Chest X-ray:
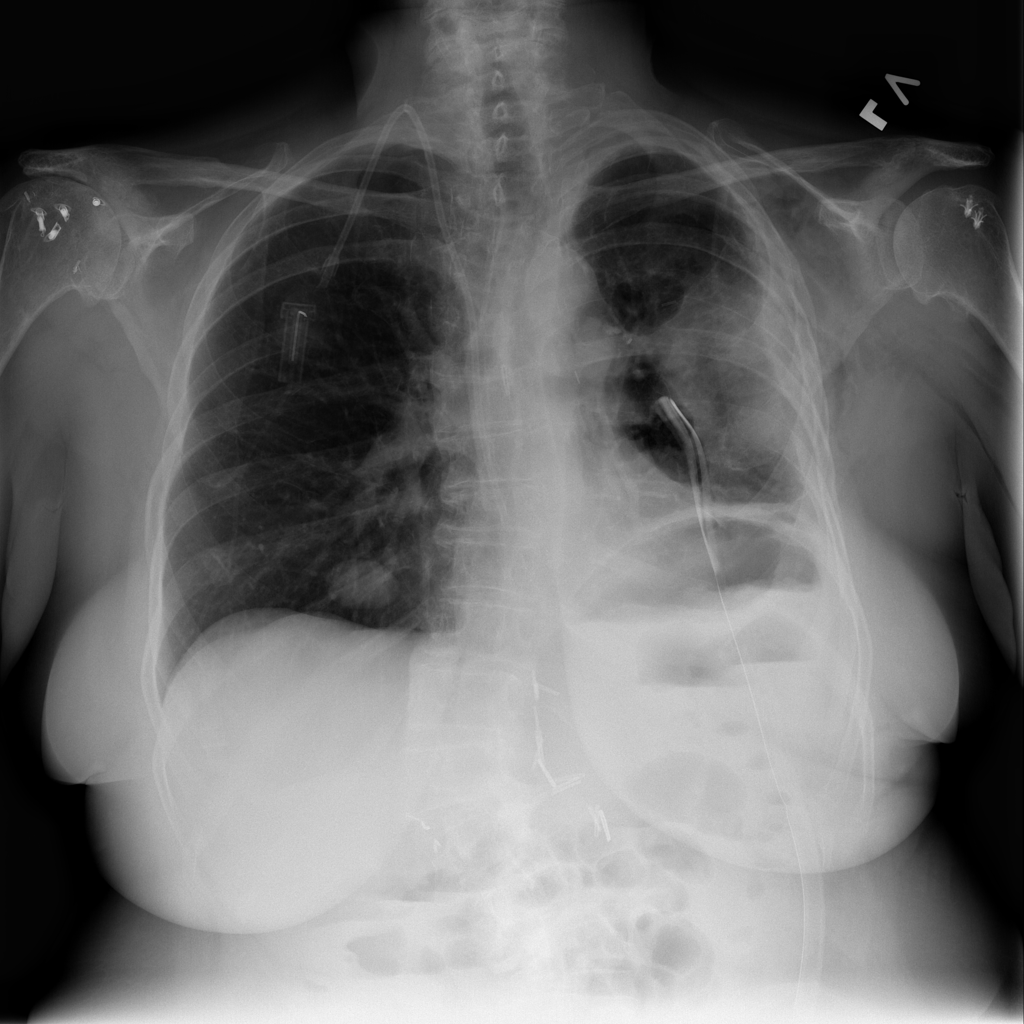
Findings: Nodule, Effusion, Fracture
No abnormal finding: no